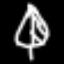
Label: leaf